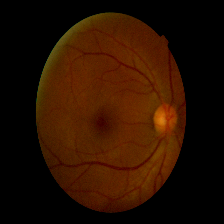
Diabetic retinopathy grade: Mild